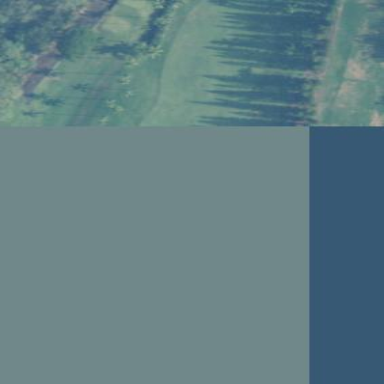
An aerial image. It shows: Area of rough grass used for golf.